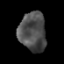
Tissue: prostate
Cell type: Epithelial cells
Senescence score: 0.2216
Nuclear area (px): 1034
Mean DAPI intensity: 78.725